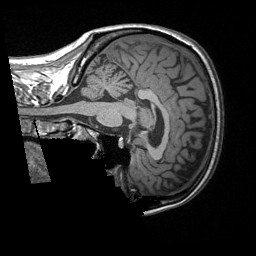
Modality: T1w
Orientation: sagittal
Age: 48
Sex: female
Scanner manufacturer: siemens
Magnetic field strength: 3 T
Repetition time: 1.64 s
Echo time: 0.00234 s